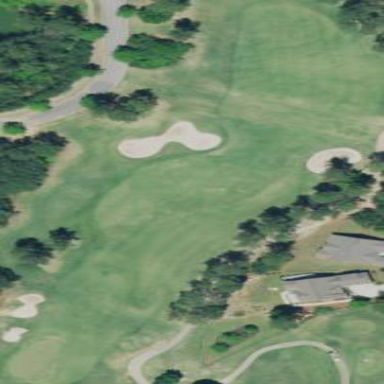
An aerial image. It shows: Grassy area designated as golf fairway.